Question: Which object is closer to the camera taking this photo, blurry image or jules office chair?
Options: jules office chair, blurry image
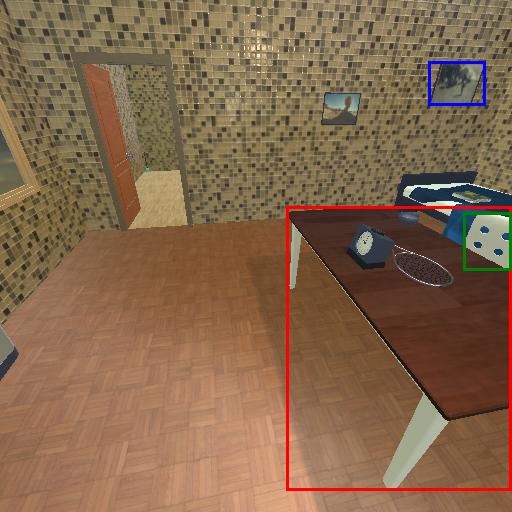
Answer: jules office chair